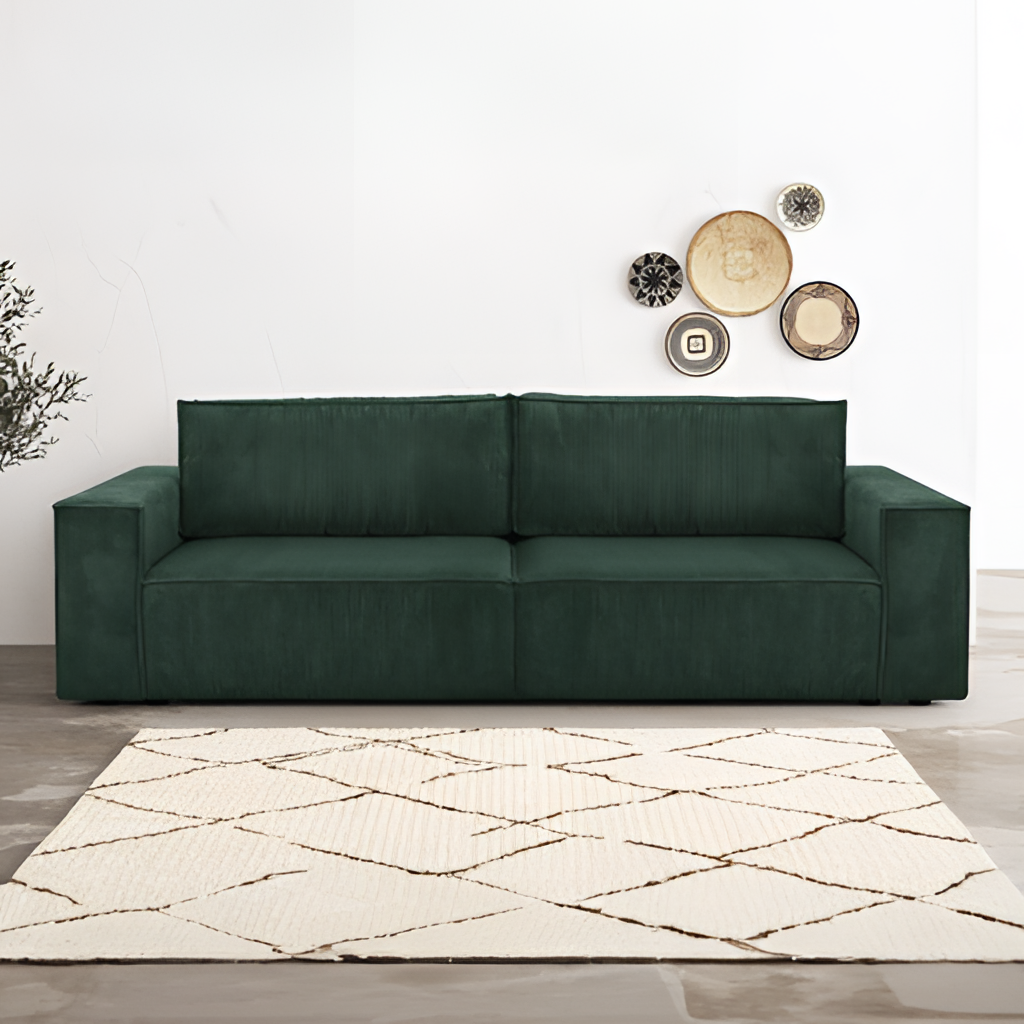
velvet sofa, living room, gray concrete flooring, with plain pattern, paint wallpaper, with solid pattern, minimalist